Interaction volume radius: 5 \u00c5
Interaction volume height: 25 \u00c5
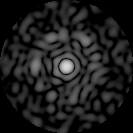
Disorder parameter: 0.809